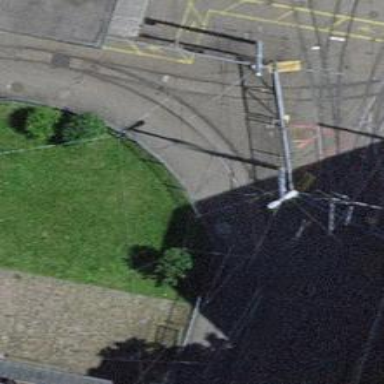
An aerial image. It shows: Tram railway with one electrified contact line.